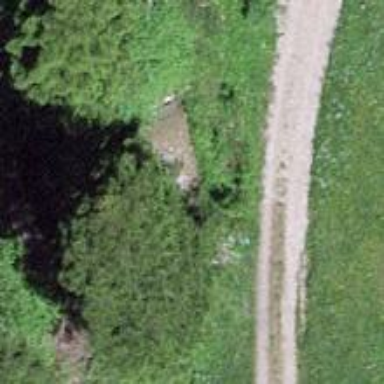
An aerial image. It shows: Excellent visible ground path.